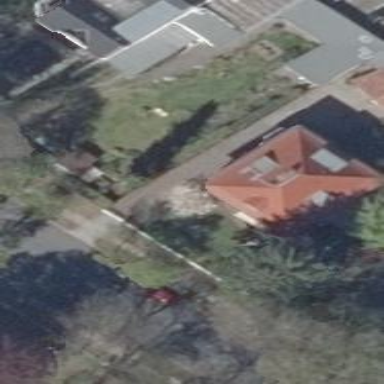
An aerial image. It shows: Detached building with hipped roof made of red roof tiles. The building itself is grey in color.